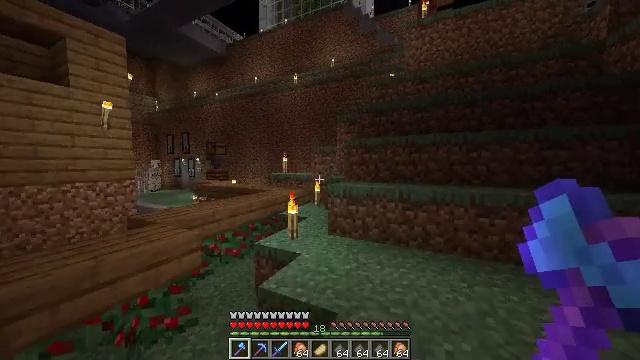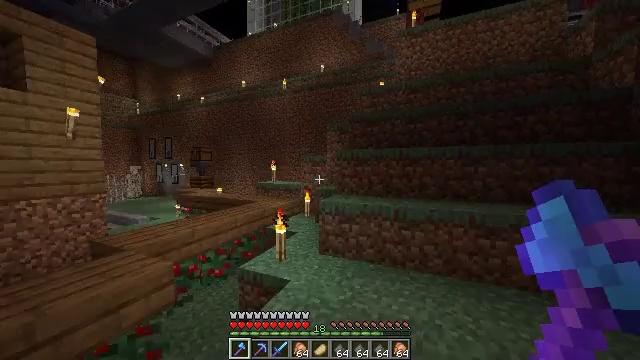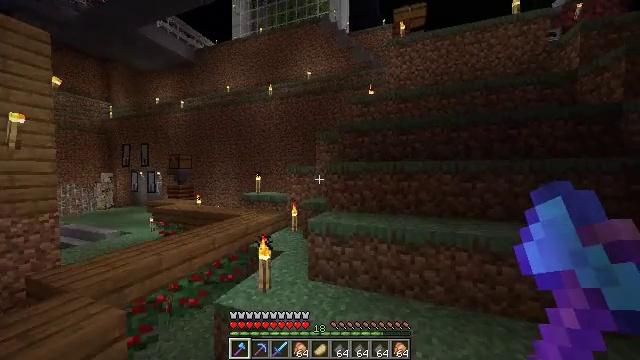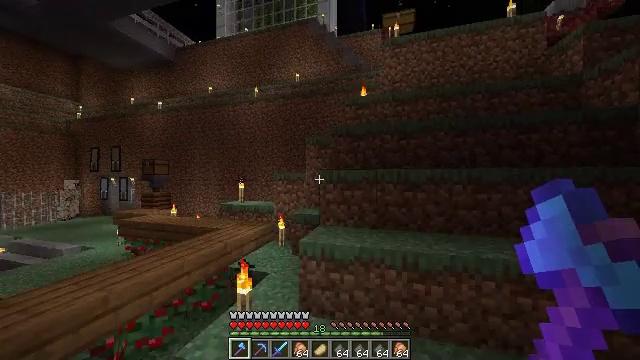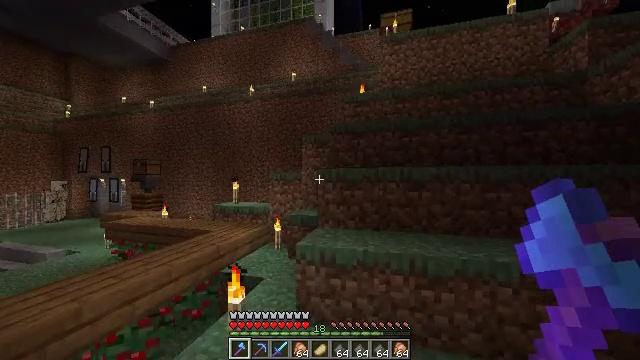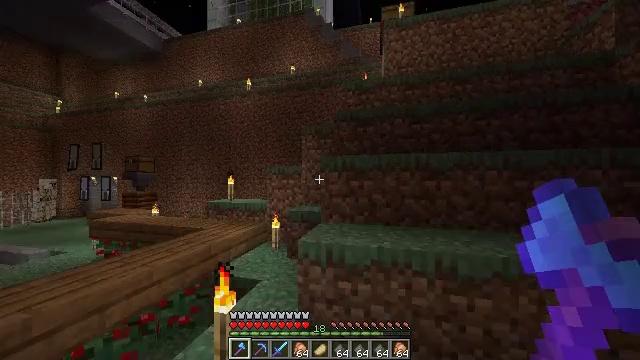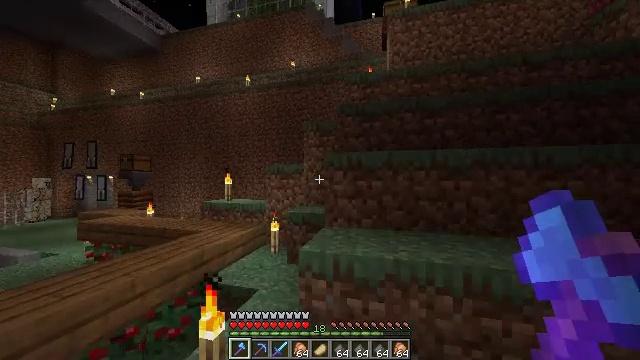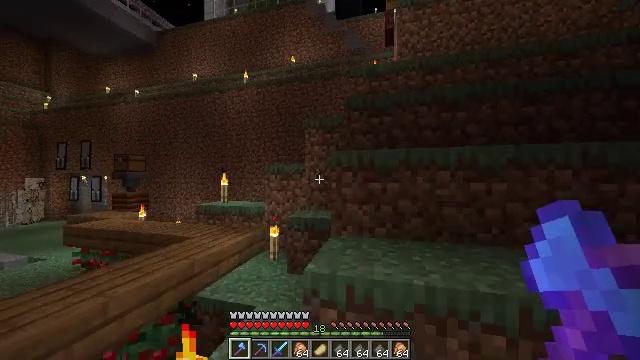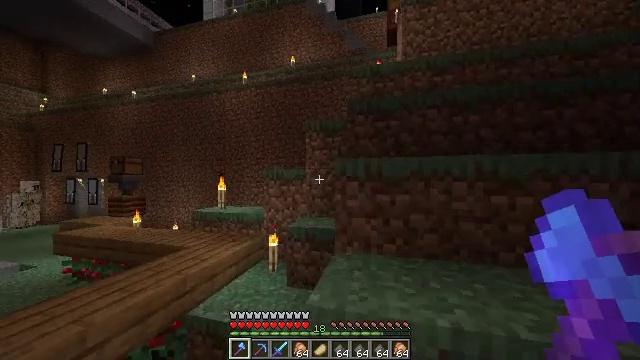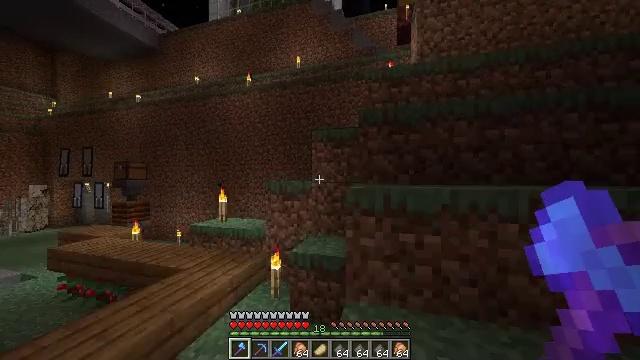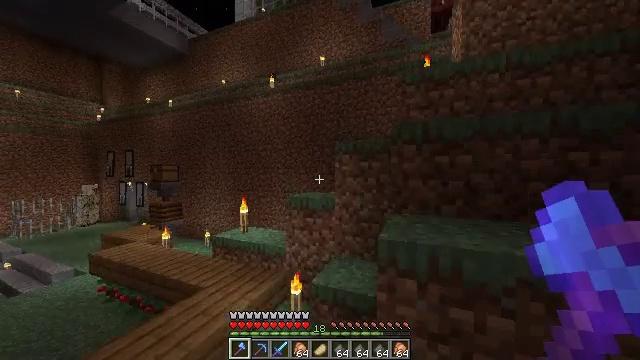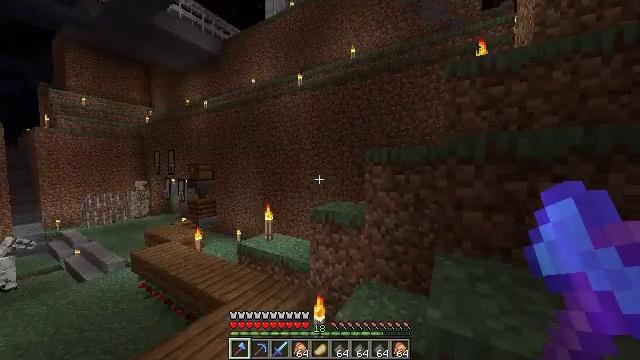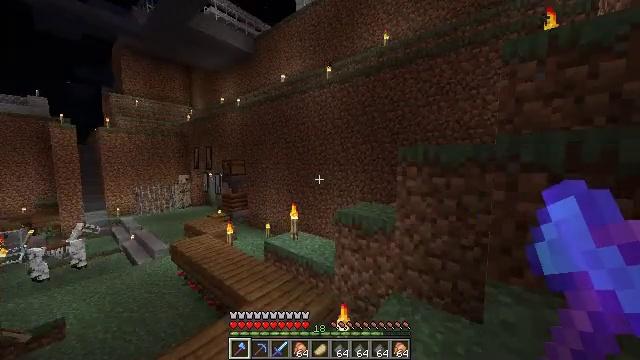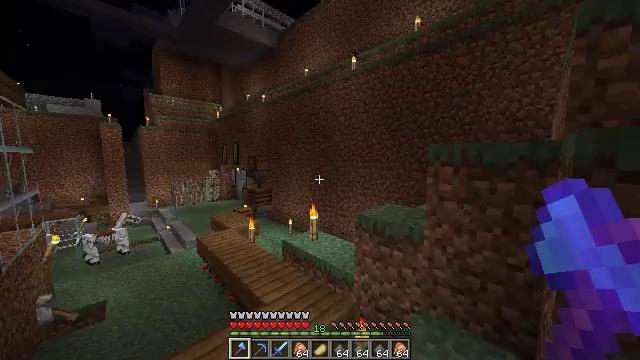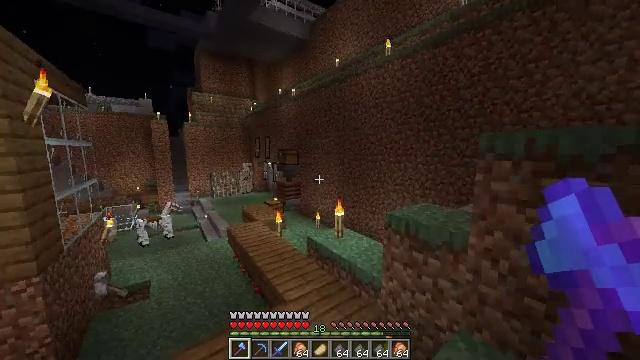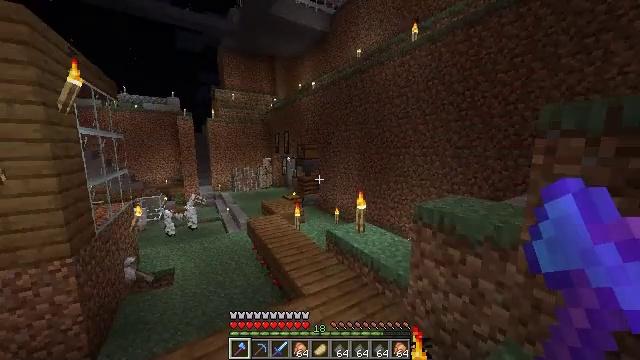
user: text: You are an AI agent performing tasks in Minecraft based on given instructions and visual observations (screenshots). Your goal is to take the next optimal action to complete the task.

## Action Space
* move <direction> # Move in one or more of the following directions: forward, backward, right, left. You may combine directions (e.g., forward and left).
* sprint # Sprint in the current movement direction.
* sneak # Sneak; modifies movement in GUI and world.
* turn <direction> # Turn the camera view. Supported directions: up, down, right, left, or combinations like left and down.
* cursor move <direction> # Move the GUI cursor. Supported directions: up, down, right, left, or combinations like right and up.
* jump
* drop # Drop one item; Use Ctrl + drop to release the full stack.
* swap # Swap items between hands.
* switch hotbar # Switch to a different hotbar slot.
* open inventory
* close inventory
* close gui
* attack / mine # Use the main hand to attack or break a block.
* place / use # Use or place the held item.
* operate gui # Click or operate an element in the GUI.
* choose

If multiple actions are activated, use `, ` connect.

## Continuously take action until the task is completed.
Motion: motion action
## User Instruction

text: Break the shulker box to collect it.
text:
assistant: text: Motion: move forward, sprint, turn right, jump
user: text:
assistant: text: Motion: move forward, sprint, turn right and up, jump
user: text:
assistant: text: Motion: move forward, sprint, turn right and up, jump
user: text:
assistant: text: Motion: move forward, sprint, turn right, jump
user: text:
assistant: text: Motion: move forward, jump
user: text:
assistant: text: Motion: move forward, jump
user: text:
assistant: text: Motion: move forward, jump
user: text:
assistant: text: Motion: move forward, jump
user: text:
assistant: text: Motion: move forward, sprint, turn left, jump
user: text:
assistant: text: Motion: move forward, sprint, turn left and down, jump
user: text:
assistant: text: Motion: move forward, sprint, turn left and down, jump
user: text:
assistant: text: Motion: move forward, sprint, turn left and down, jump
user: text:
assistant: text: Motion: move forward, sprint, turn left and down, jump
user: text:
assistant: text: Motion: move forward, turn left and down, jump
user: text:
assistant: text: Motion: move forward, turn left, jump
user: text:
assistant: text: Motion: move forward, turn left, jump
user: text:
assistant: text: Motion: move forward, jump
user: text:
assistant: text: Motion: move forward, jump
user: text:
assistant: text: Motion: move forward, sprint, turn left, jump
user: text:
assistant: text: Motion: move forward, sprint, turn left, jump
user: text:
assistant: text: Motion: move forward, sprint, turn left, jump
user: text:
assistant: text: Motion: move forward, sprint, turn left, jump
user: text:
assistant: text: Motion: move forward, sprint, jump
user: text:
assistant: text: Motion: move forward, jump
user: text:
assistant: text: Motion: move forward, jump
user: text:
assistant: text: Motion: move forward, jump
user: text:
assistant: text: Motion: move forward, jump
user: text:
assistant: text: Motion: move forward, jump
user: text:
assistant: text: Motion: move forward, jump
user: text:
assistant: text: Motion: move forward, sprint, jump